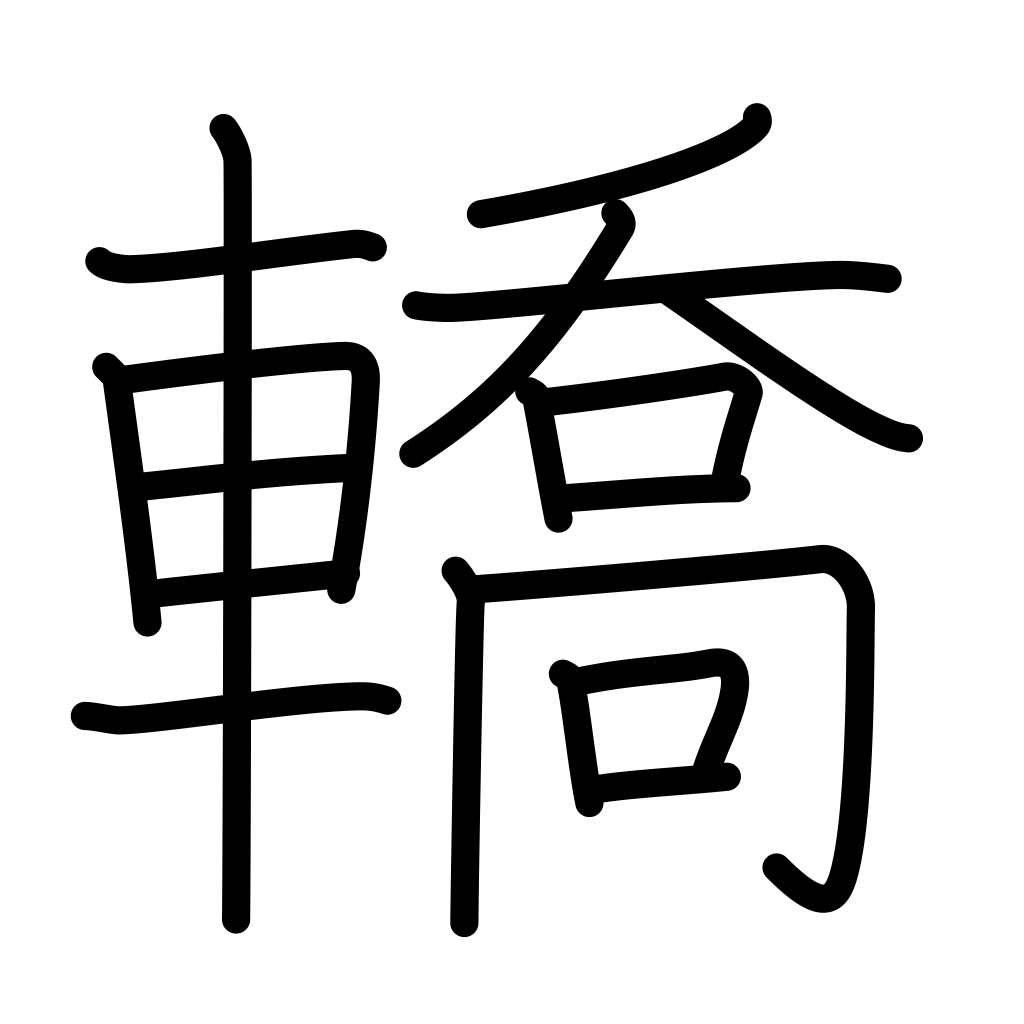
Meaning: palanquin, litter